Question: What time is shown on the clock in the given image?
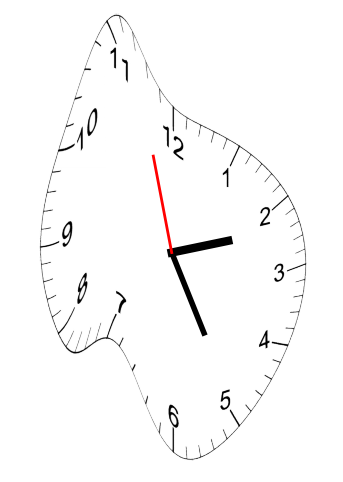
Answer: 02:24:57